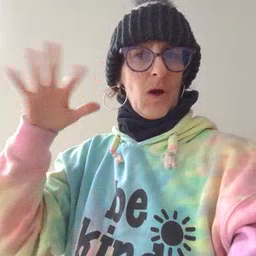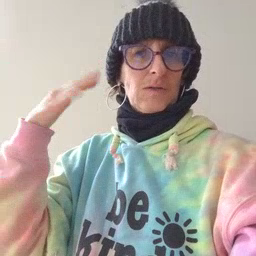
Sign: noisy